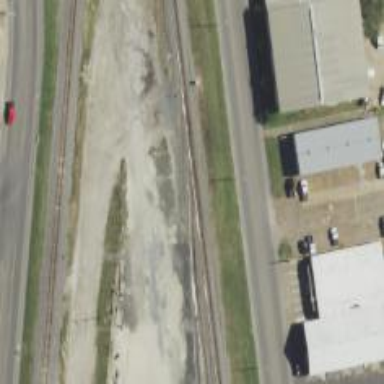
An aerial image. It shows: Railway siding for service.